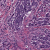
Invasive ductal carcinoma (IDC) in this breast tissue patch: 1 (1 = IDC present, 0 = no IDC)